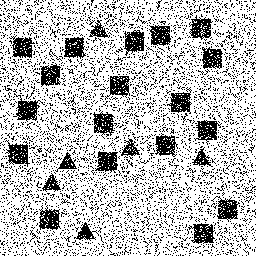
Squares: 18
Triangles: 6
Stars: 0
Total shapes: 24